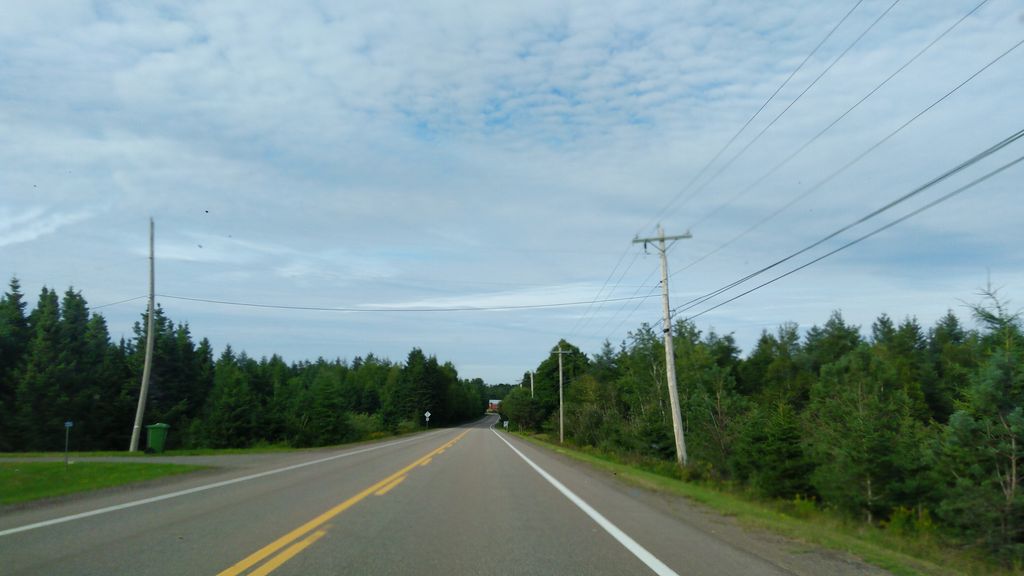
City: charlottetown